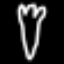
Label: fork